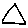
Label: triangle